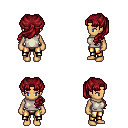
a pixel art fantasy rpg character, female body template, human, tanned skin, white sleeveless shirt, gold greaves, brunette princess hairstyle, four views (front, back, left, right), 2x2 character sprite sheet, small pixel art, hard edges, no anti-aliasing